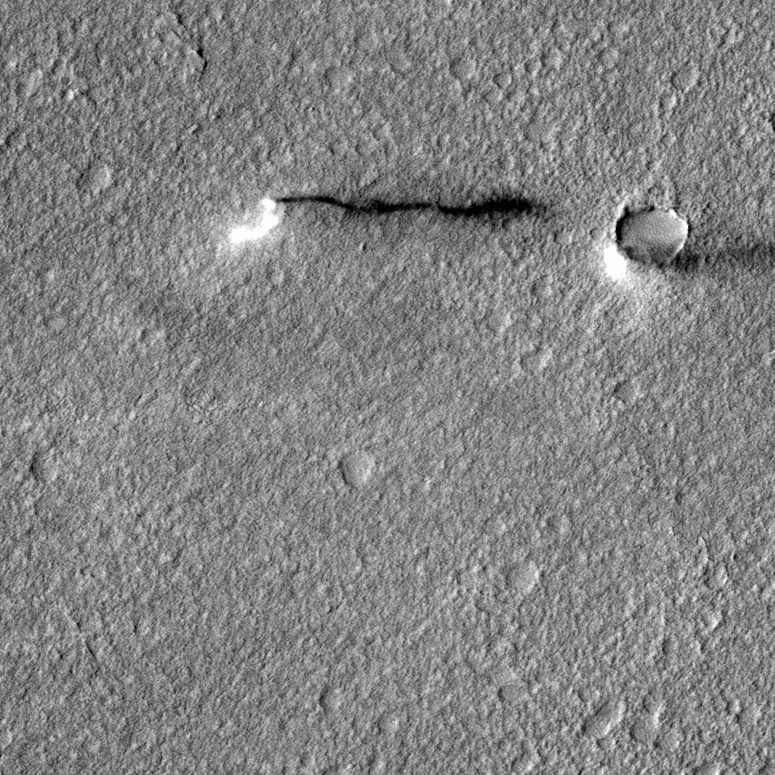
Label: dustdevil, dustdevil